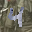
Label: 4